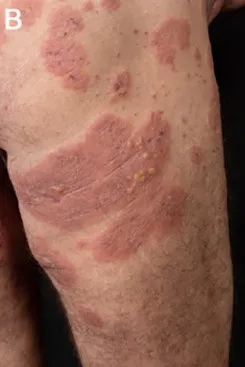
Three weeks later, he presented again with pruritus, erythema and multiple bullae (B), hence dupilumab was added to the treatment with dapsone and prednisolone. The skin continuously improved over the following weeks and oral steroids were tapered.
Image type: medical_photograph (skin_photograph)